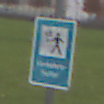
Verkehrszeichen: Verkehrshelfer
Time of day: Midday
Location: Outdoor (Suburban)
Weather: Overcast
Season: NotSpecified
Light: Natural